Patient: sex F, age 60
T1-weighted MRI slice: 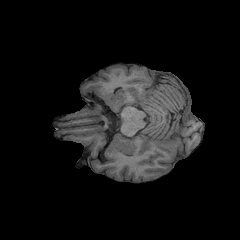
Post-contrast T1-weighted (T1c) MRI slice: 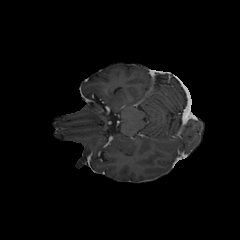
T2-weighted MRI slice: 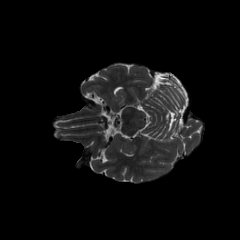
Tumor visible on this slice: no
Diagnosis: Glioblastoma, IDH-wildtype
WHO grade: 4